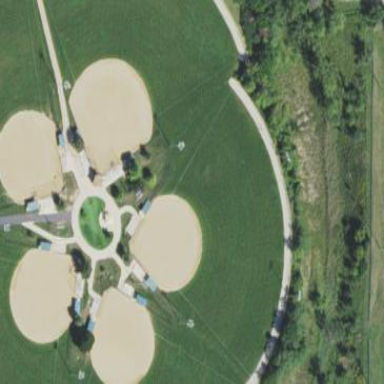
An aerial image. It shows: Baseball pitch for leisure land.